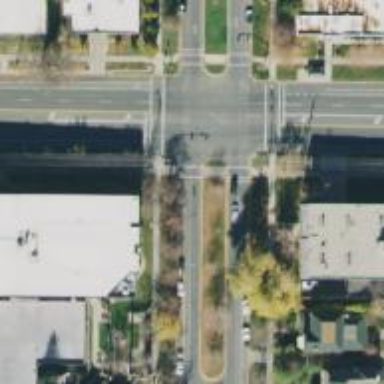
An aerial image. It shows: Crossing on the road with line markings.